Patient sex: F
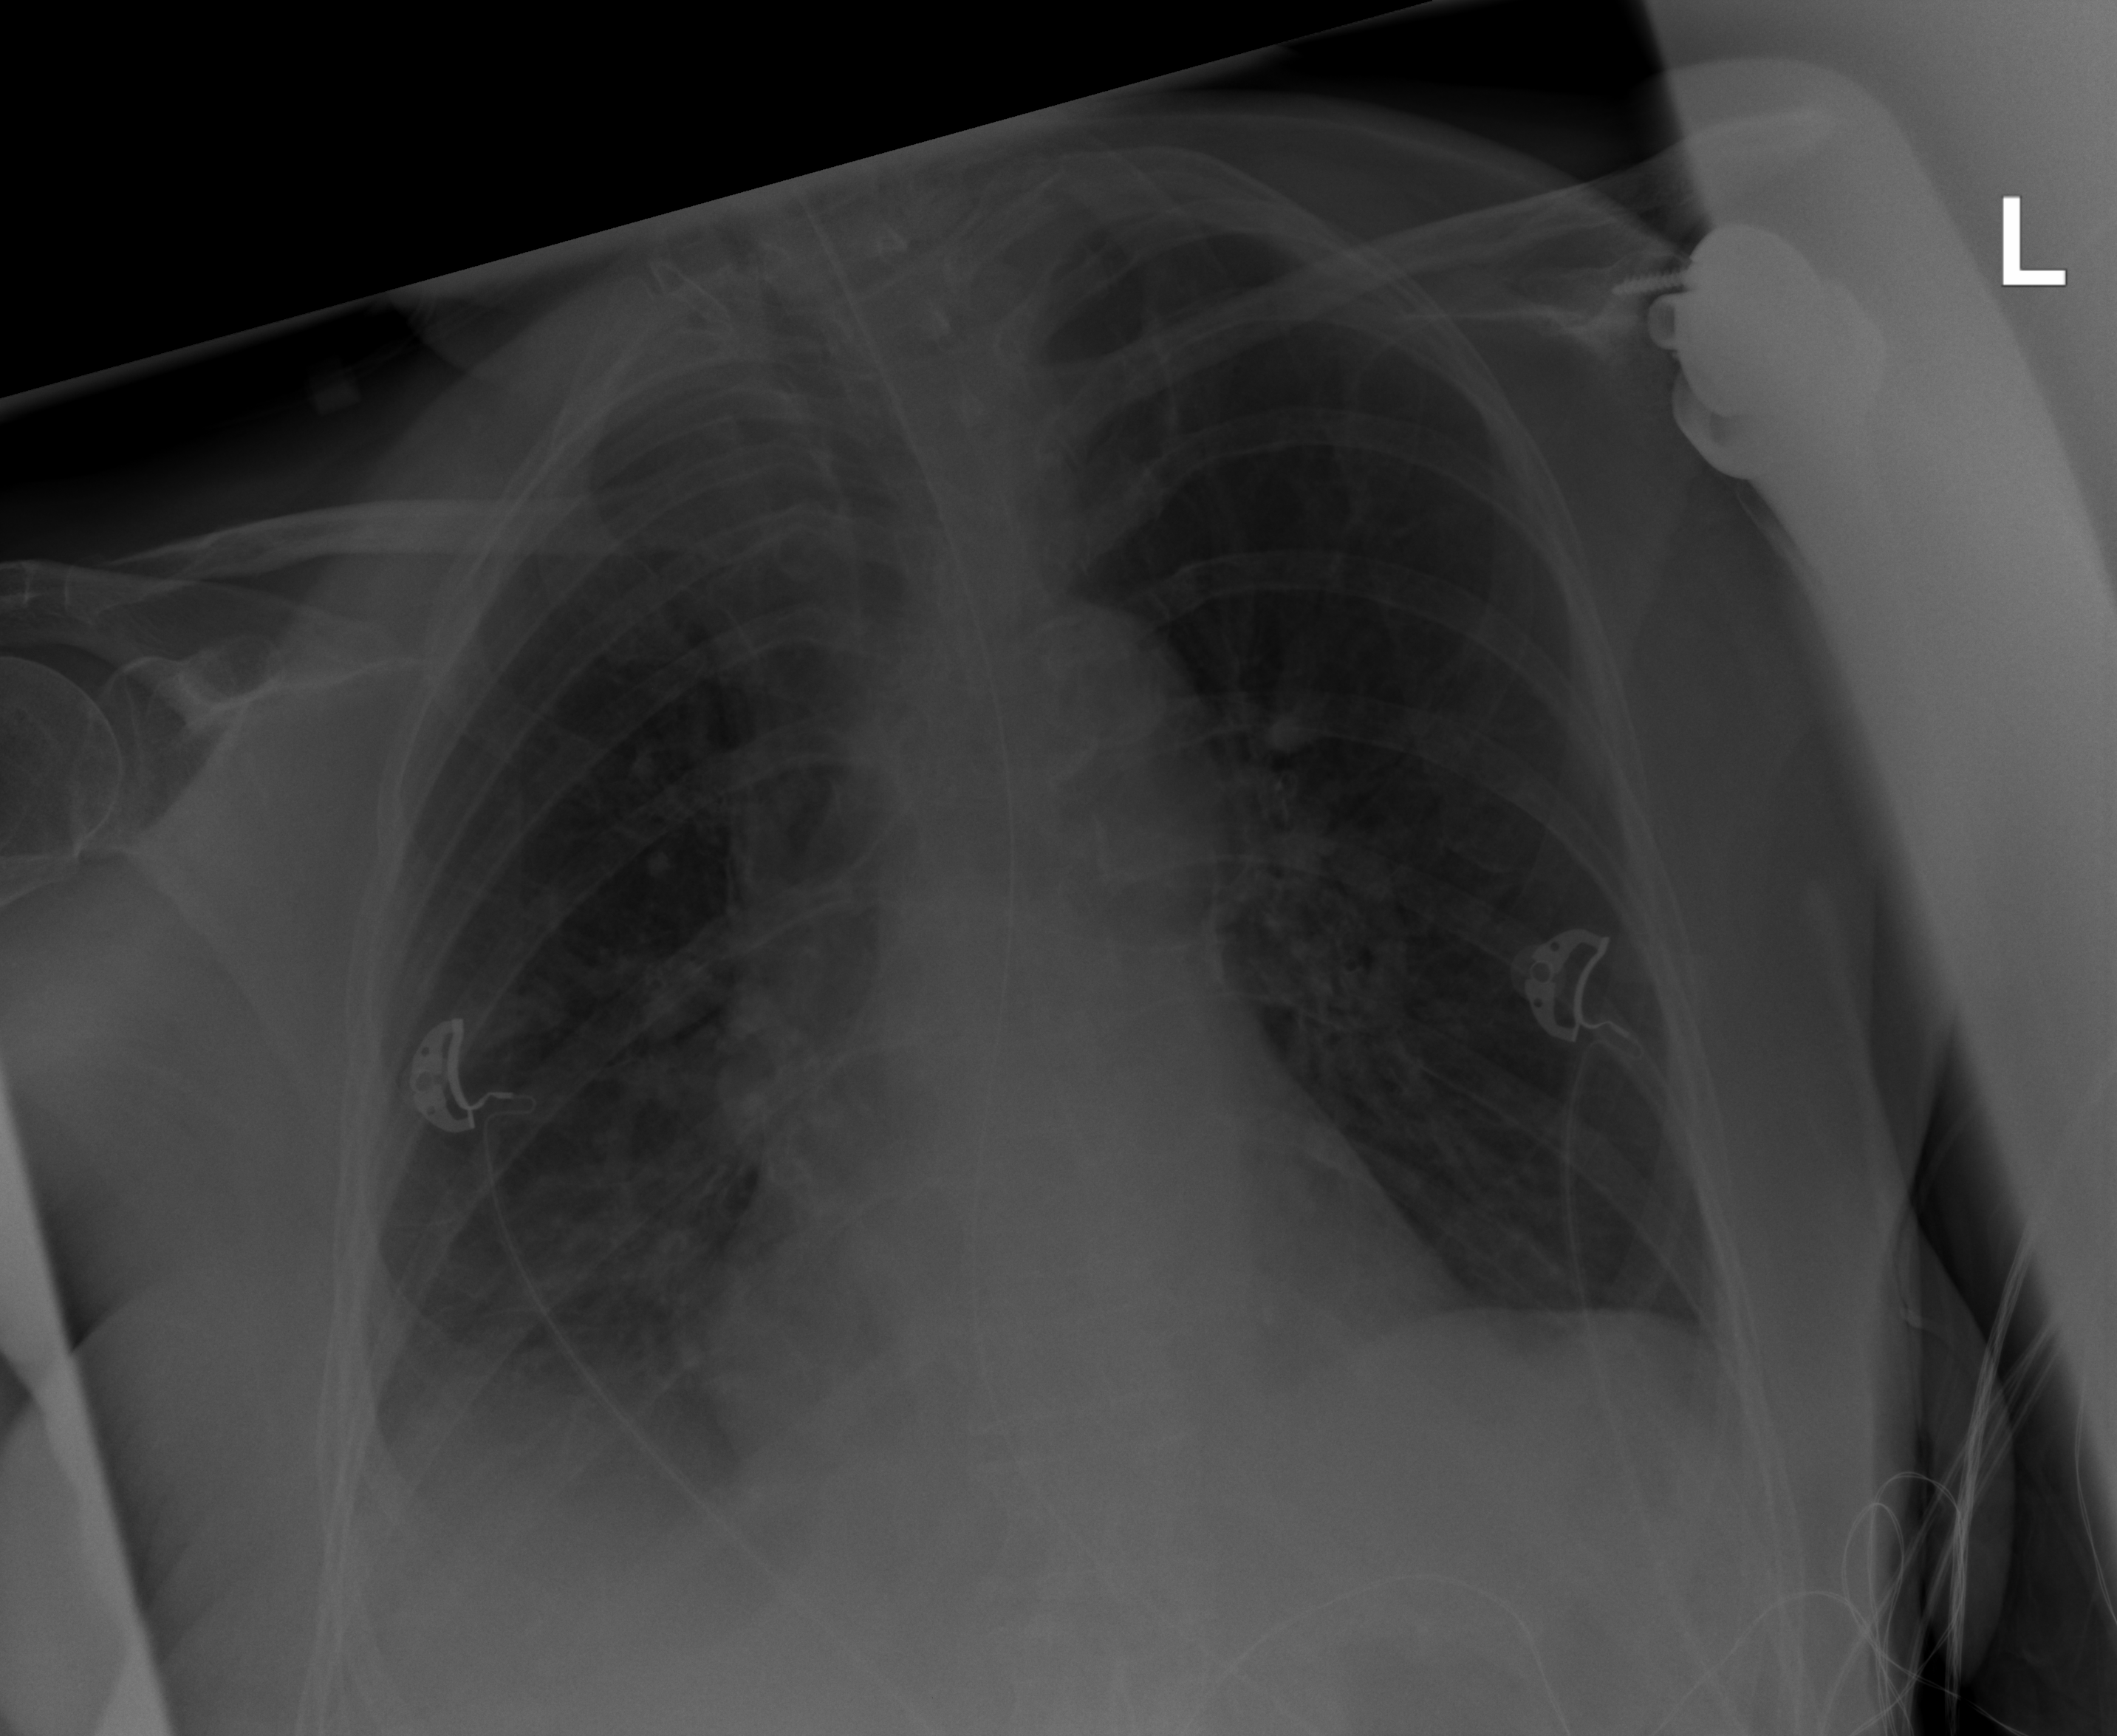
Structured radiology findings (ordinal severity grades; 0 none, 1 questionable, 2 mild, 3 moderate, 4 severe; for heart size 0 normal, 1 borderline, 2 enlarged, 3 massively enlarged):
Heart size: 0
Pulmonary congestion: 0
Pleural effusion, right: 3
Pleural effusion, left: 0
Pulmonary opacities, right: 0
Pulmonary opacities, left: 0
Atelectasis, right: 2
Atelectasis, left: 0